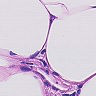
Metastatic tissue present: no